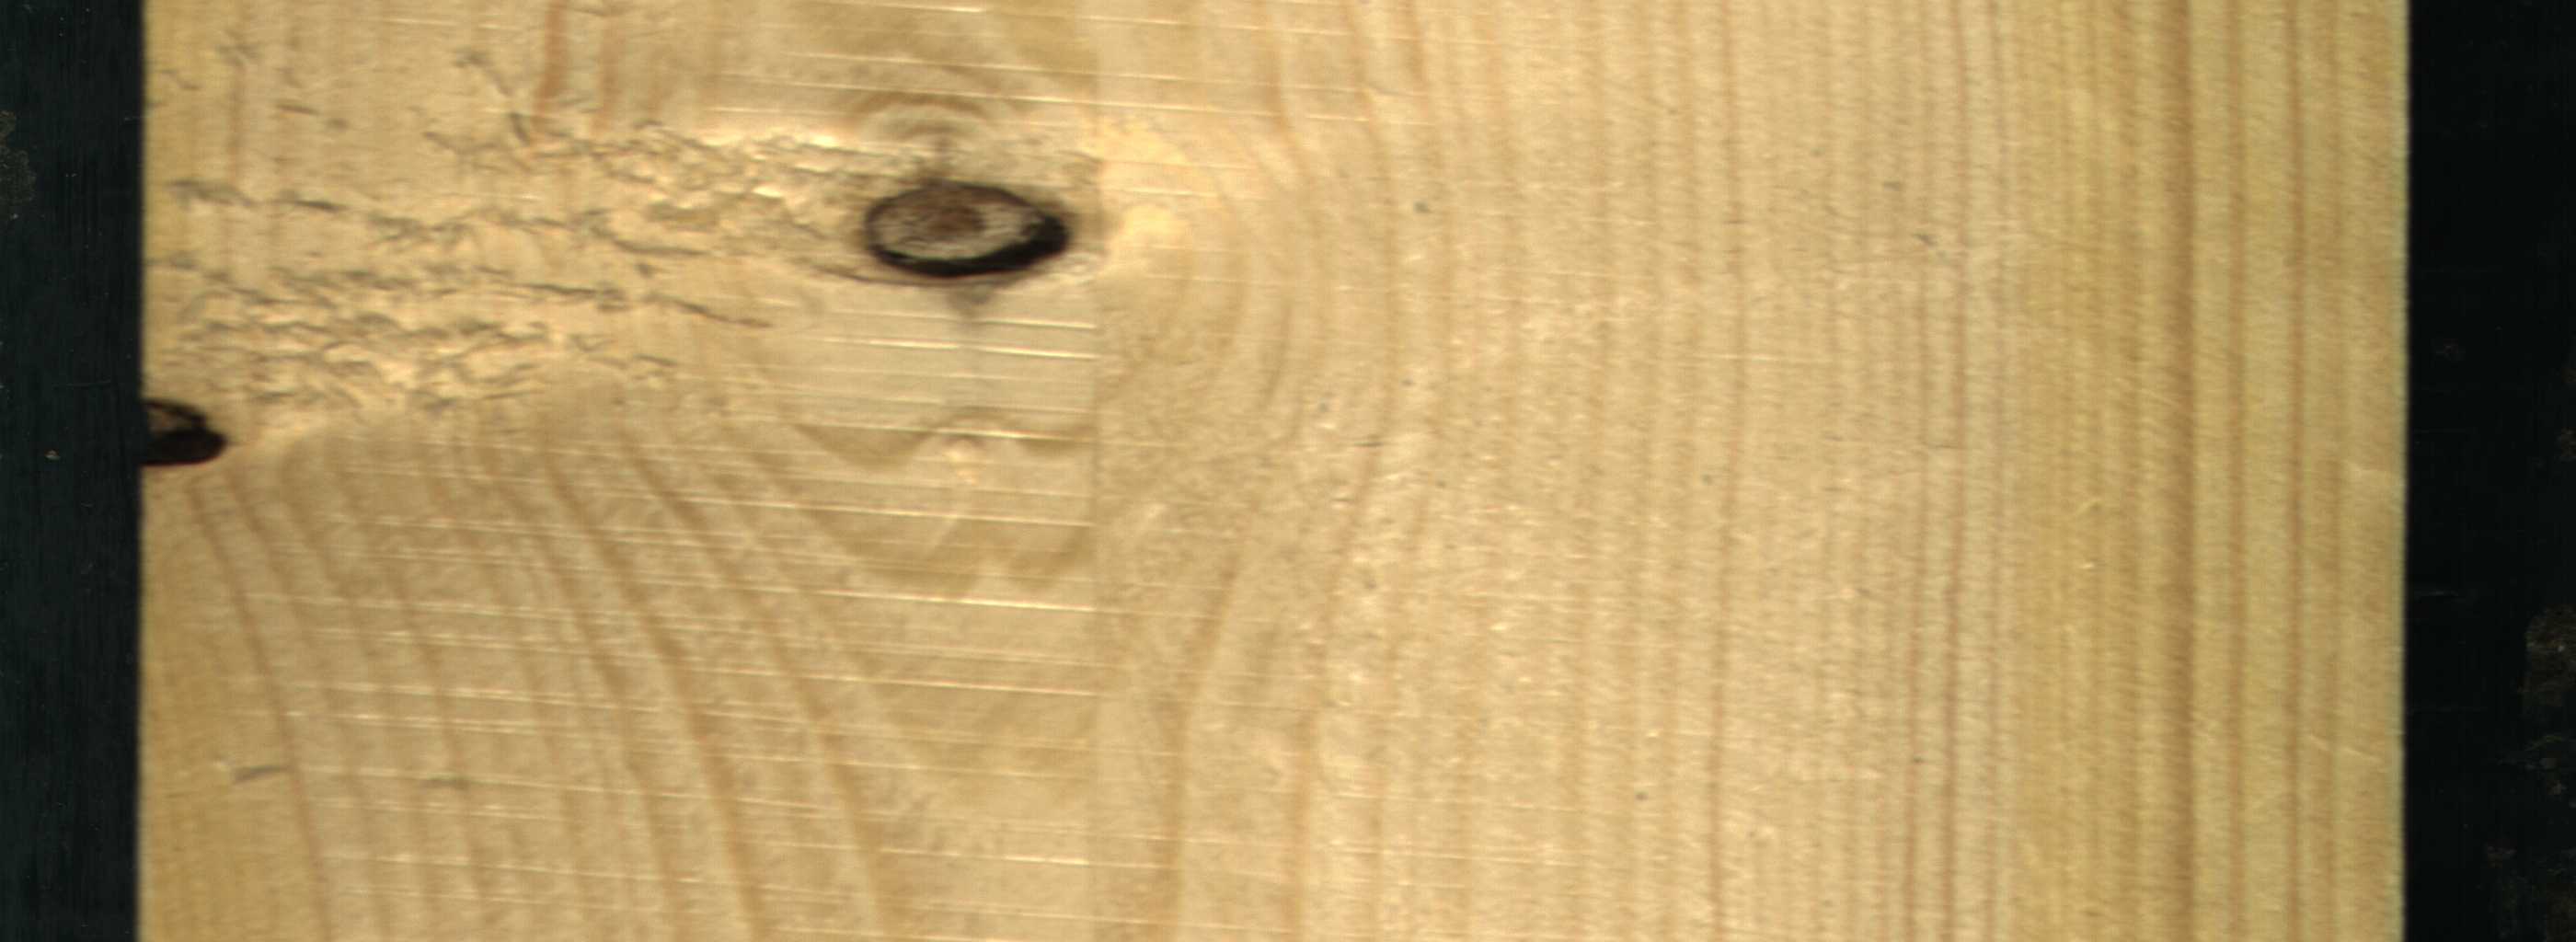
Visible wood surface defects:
Knot_missing
Dead_Knot